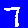
Digit: 7